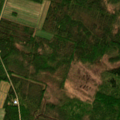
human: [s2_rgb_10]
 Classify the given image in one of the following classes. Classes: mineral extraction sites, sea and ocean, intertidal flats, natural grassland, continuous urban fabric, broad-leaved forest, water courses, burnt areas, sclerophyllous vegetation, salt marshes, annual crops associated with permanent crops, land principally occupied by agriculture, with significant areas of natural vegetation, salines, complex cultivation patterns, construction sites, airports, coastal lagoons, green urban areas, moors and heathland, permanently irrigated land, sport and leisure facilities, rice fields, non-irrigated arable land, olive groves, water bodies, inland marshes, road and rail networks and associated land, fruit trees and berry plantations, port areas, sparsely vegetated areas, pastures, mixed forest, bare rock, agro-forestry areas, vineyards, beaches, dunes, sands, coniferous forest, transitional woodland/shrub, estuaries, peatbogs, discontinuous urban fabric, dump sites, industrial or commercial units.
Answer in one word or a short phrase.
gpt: non-irrigated arable land, land principally occupied by agriculture, with significant areas of natural vegetation, coniferous forest, mixed forest, transitional woodland/shrub